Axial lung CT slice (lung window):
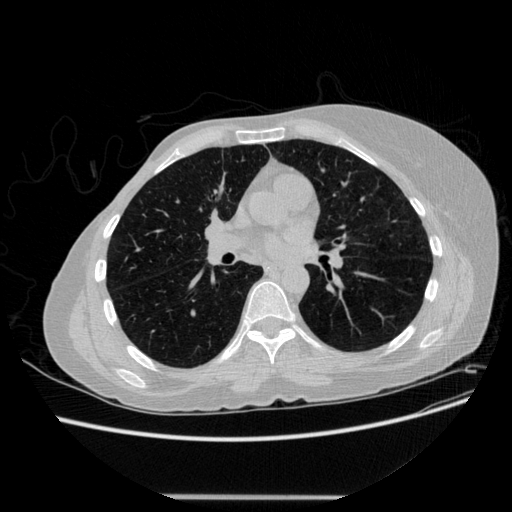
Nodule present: no